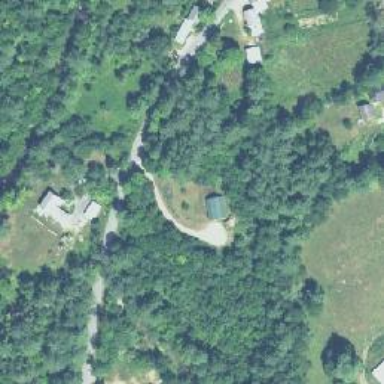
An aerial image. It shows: Driveway.